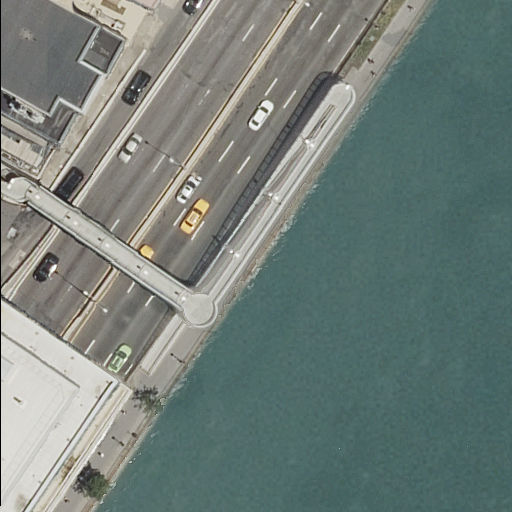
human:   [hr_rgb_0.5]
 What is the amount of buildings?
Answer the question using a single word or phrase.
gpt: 3

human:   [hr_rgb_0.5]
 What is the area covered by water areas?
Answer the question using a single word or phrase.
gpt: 5118m2

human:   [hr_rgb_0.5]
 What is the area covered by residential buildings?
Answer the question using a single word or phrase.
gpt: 732m2

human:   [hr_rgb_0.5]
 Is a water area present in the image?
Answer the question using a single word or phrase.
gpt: yes

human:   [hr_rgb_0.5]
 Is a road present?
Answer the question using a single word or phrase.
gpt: yes

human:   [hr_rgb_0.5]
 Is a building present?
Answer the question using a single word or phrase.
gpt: yes

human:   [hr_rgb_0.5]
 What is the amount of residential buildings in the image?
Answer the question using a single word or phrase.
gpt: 3

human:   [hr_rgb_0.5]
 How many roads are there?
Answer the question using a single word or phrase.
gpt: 14

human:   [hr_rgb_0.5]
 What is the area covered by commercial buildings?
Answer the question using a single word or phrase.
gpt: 0m2

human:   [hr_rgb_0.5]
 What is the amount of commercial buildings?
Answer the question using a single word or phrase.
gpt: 0

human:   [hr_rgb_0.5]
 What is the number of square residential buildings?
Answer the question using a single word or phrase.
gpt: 0

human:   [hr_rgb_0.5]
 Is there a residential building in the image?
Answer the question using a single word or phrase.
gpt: yes

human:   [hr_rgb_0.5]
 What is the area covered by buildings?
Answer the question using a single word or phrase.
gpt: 732m2

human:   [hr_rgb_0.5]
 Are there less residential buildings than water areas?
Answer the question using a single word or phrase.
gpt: no

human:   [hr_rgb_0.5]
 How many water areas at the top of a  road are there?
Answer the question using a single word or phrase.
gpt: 0

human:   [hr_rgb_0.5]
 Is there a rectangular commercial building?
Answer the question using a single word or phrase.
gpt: no

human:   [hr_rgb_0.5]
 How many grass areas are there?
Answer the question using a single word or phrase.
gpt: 0

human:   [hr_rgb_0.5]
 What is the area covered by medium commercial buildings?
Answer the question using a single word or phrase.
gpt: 0m2

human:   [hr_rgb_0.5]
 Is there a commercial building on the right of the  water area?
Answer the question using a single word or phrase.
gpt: no

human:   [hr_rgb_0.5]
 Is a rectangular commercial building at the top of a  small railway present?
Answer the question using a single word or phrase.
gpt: no

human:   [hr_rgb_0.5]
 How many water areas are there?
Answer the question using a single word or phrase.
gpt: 1

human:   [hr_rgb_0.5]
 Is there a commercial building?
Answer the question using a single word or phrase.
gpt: no

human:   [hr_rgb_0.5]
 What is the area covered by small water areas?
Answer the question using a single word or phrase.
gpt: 0m2

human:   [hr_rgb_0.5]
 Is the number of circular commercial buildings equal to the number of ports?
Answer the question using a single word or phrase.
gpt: yes

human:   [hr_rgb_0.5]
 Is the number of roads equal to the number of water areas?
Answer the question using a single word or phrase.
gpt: no

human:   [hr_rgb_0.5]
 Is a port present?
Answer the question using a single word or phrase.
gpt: no

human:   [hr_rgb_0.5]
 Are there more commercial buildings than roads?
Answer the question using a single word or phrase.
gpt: no

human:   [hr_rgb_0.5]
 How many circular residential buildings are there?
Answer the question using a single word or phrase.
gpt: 0

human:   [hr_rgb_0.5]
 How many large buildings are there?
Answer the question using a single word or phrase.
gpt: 1

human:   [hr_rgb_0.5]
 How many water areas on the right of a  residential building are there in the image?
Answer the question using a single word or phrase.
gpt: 1

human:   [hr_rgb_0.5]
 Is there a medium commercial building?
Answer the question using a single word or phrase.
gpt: no

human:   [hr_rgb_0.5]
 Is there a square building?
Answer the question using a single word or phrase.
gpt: no

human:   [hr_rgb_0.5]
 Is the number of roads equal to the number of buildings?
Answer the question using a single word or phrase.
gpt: no

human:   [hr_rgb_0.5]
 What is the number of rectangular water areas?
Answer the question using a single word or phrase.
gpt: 1

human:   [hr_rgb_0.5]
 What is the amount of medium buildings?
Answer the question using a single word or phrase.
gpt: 0

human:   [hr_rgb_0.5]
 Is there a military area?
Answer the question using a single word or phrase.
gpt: no

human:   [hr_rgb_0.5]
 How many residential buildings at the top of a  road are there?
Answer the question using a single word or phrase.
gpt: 2

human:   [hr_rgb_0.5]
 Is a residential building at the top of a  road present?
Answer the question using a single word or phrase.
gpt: yes

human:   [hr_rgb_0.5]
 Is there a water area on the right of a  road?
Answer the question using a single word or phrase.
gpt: yes

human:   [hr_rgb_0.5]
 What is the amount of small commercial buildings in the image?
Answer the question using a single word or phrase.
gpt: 0

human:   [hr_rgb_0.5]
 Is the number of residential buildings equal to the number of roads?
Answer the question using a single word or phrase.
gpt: no

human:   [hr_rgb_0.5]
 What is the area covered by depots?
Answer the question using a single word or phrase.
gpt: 0m2

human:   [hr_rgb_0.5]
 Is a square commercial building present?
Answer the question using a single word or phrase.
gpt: no

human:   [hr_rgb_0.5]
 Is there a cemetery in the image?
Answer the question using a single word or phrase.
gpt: no

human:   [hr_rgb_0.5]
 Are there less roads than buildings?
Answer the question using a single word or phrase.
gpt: no

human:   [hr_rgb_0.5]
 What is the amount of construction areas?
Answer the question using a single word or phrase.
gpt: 0

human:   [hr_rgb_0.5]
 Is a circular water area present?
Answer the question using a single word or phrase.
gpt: no

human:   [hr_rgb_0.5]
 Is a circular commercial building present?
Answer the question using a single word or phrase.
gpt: no

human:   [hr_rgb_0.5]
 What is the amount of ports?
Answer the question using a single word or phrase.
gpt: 0

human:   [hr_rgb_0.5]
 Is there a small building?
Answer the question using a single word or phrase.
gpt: yes

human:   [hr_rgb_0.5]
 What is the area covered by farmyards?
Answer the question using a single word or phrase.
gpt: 0m2

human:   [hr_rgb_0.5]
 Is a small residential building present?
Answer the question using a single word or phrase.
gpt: yes

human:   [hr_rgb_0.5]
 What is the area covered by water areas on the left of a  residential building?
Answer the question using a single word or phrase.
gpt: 0m2

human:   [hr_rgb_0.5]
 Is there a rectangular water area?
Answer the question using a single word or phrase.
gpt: yes

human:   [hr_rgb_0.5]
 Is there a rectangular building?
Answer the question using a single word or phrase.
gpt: yes

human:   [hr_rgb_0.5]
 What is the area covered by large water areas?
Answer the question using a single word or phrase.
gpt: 5118m2

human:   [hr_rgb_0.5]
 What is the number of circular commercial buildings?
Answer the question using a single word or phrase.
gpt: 0

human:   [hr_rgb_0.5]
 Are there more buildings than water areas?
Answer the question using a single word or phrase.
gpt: yes

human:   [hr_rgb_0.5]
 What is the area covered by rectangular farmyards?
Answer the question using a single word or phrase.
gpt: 0m2

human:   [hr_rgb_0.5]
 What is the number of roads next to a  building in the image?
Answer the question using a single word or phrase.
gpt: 14

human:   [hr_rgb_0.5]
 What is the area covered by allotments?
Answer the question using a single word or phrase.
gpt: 0m2

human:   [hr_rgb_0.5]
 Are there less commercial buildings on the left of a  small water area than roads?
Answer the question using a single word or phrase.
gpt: yes

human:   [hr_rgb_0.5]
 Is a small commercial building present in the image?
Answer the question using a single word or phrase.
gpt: no

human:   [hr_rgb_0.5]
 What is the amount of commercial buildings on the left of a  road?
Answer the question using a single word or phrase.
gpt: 0